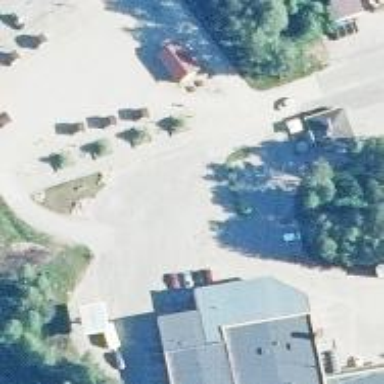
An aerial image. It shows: Marketplace.